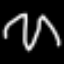
Label: squiggle